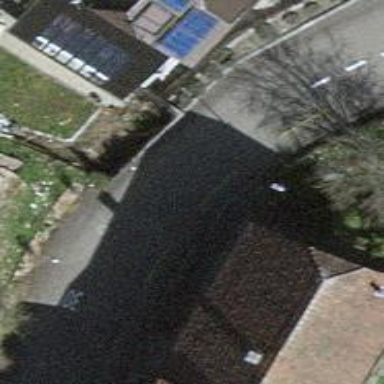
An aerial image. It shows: Residential road.